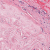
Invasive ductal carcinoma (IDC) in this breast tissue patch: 0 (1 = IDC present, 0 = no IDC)